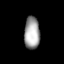
Tissue: lung
Cell type: T cells
Senescence score: 0.2253
Nuclear area (px): 490
Mean DAPI intensity: 161.355